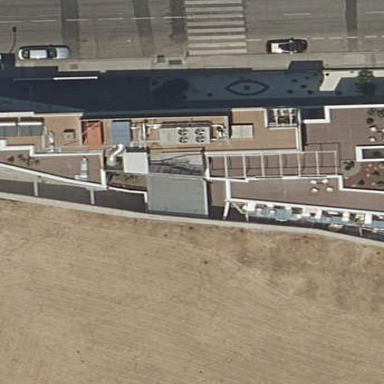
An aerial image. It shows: Office building.